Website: home-depot
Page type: payment
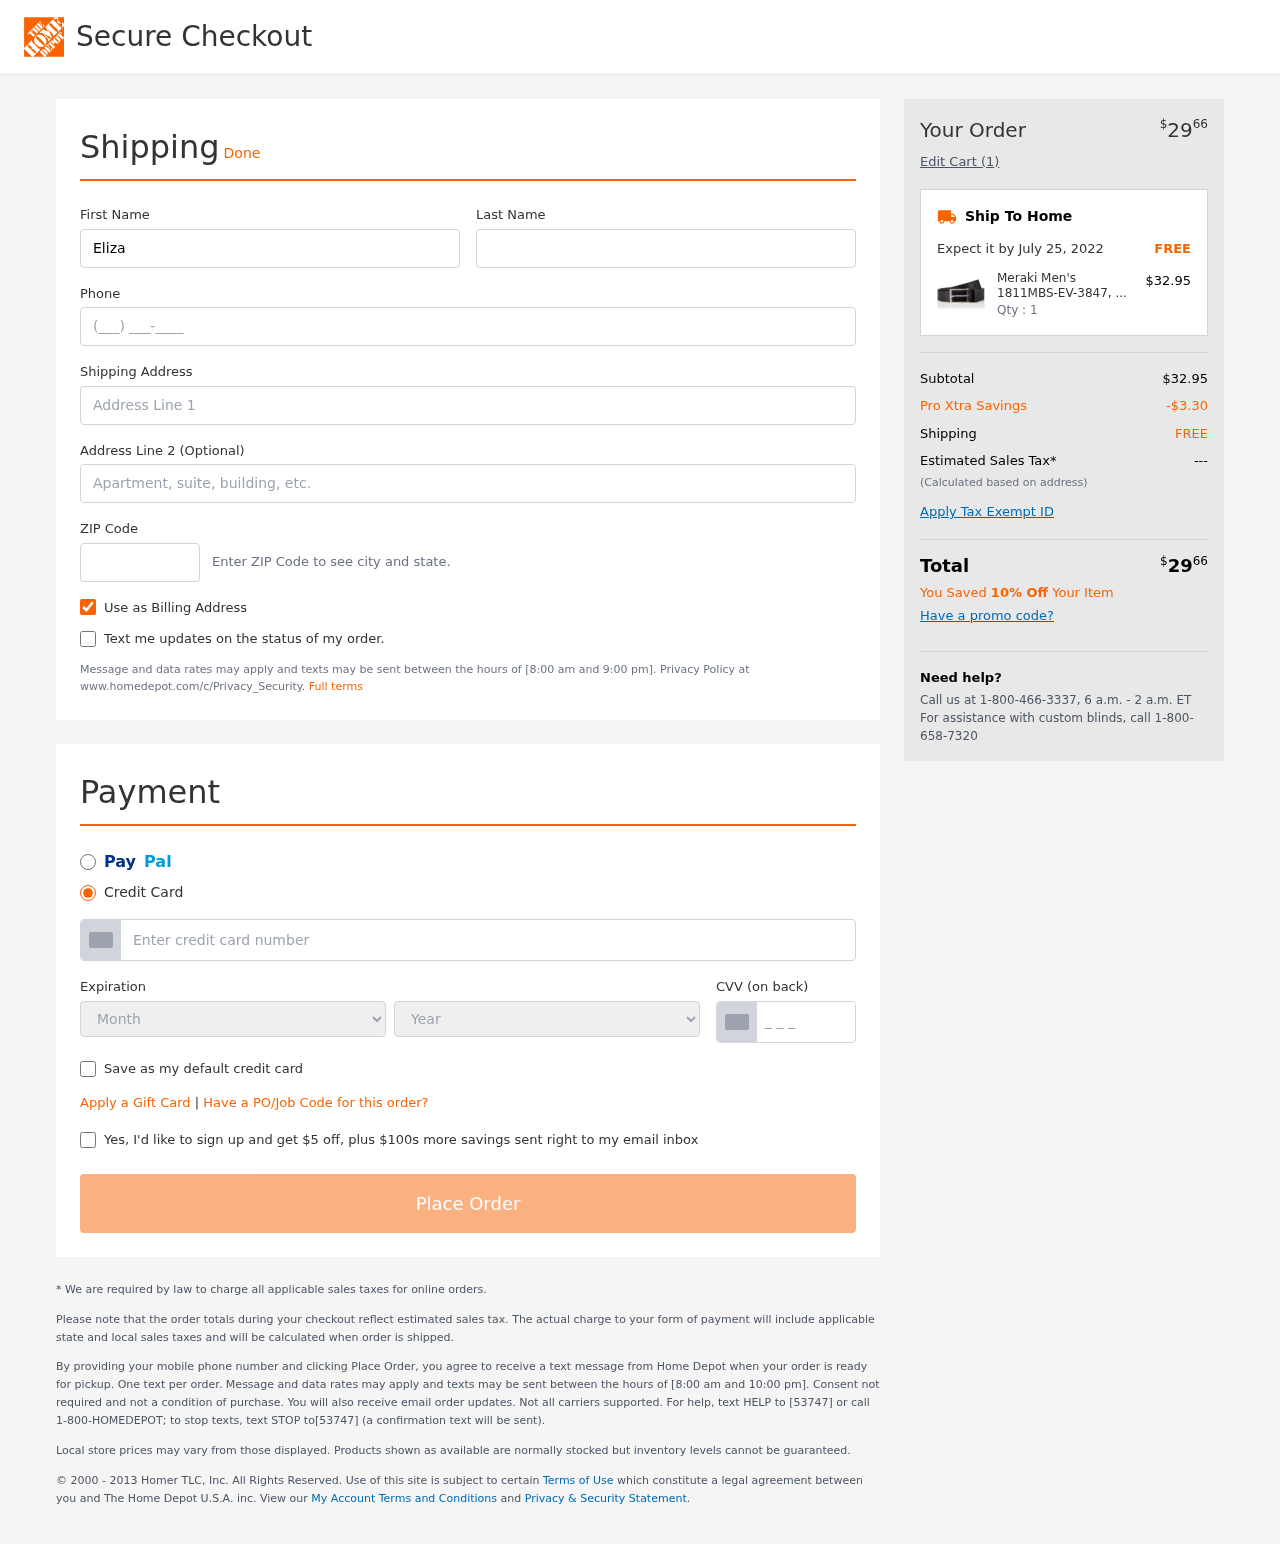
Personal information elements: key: PII_CARD_CVV
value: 782
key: PII_CARD_EXPIRY_MONTH
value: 08
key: PII_CARD_EXPIRY_YEAR
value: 28
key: PII_CARD_NUMBER
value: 2720 6361 8266 6046
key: PII_FIRSTNAME
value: Elizabeth
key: PII_LASTNAME
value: Hudson
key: PII_PHONE
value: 3859152382
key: PII_POSTCODE
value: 78646
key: PII_STREET
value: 941 Nguyen Ferry Apt. 605
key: PII_STREET2
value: Apt. 320
Product elements: key: PRODUCT1_NAME
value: Meraki Men's 1811MBS-EV-3847, Black), X-Large (Size:XL)
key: PRODUCT1_PRICE
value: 32.95
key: PRODUCT1_QUANTITY
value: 1
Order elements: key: ORDER_TOTAL
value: $2966
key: ORDER_NUM_ITEMS
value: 1
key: ORDER_DELIVERY_DATE
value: July 25, 2022
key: ORDER_SUBTOTAL
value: $32.95
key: ORDER_DISCOUNT
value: -$3.30
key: ORDER_SHIPPING_COST
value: FREE